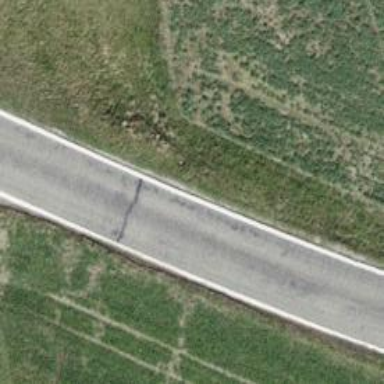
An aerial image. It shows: Tertiary road with asphalt surface.